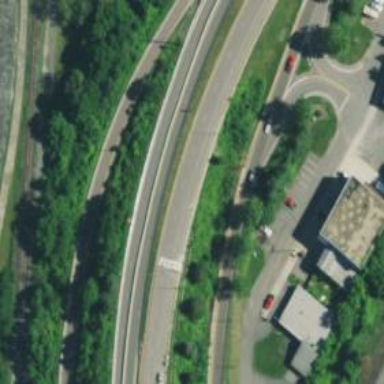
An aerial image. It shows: Trunk highway.